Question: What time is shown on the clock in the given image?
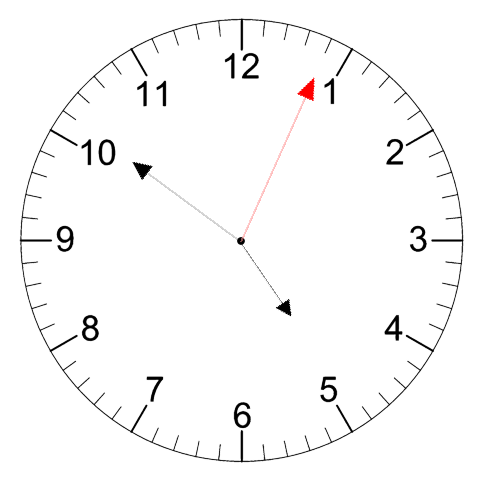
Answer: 04:51:04